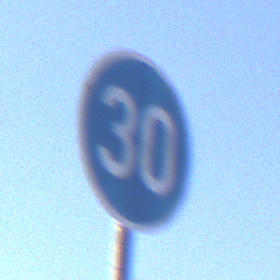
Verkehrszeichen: VorgeschriebeneMindestgeschwindigkeit
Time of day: MorningAfternoon
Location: Outdoor (Nature)
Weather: Clear
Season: NotSpecified
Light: Natural